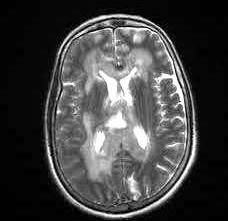
Label: notumor